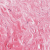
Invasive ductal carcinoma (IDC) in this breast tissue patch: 0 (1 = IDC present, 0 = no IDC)